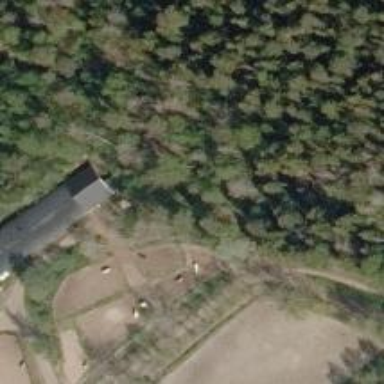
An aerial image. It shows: Intermediate level nordic track.